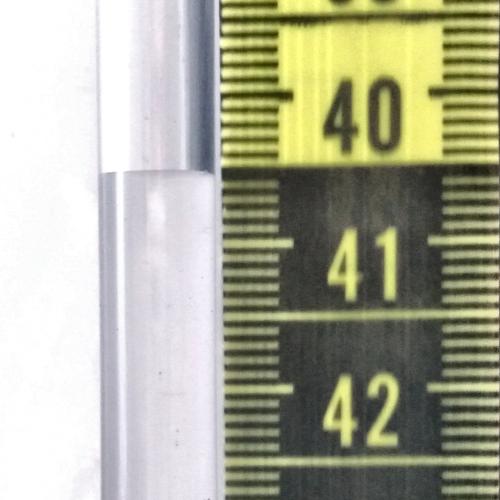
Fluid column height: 40.5 cm